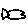
Label: fish